Question: We have noticed that sometimes from the results of an AJAX call to a controller action that the case of the JSON result is incorrect. The returned case will actually change if we rebuild our solution and try the exact same call. In the following case, the key's case has been correct for over a year until now when it has decided to start randomly changing depending on some seemingly random circumstances.

As you can see in the picture above, the key for the JSON result is lowercase "success". However when I view the results in Chrome's console, it is an uppercase "Success". This is causing our JavaScript to fail since it is checking for the lowercase version.
What is causing this? And more importantly, how do we stop this?
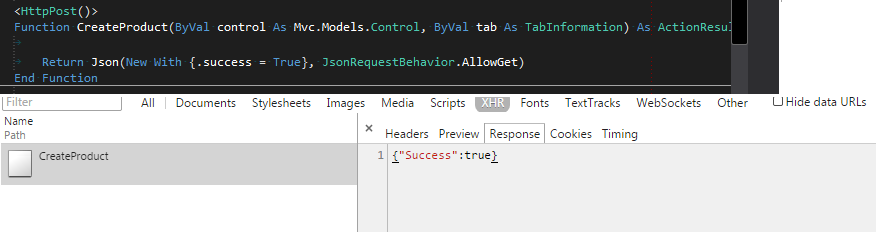
Answer: 'vb.net' is as opposed to 'C#' which is . This means that the compiler will generate only class (from the first instance) for each of the following anonymous types:
'''
Dim a = New With {.success = True} 'Compiler generate a class based on this type
Dim b = New With {.Success = True} 'Same type as 'a'
Dim c = New With {.sUcCeSs = True} 'Same type as 'a'
Debug.WriteLine(a.GetType().Name)
Debug.WriteLine(b.GetType().Name)
Debug.WriteLine(c.GetType().Name)
'''
> VB$AnonymousType_0'1
VB$AnonymousType_0'1
VB$AnonymousType_0'1
Here's how the complied code looks like when compiled back to vb.net:
'''
<DebuggerDisplay("success={success}"), CompilerGenerated> _
Friend NotInheritable Class VB$AnonymousType_0(Of T0)
' Methods
<DebuggerNonUserCode> _
Public Sub New(ByVal success As T0)
Me.$success = success
End Sub
<DebuggerNonUserCode> _
Public Overrides Function ToString() As String
Dim builder As New StringBuilder
builder.Append("{ ")
builder.AppendFormat("{0} = {1} ", "success", Me.$success)
builder.Append("}")
Return builder.ToString
End Function
Public Property success As T0
<DebuggerNonUserCode> _
Get
Return Me.$success
End Get
<DebuggerNonUserCode> _
Set(ByVal Value As T0)
Me.$success = Value
End Set
End Property
Private $success As T0
End Class
'''